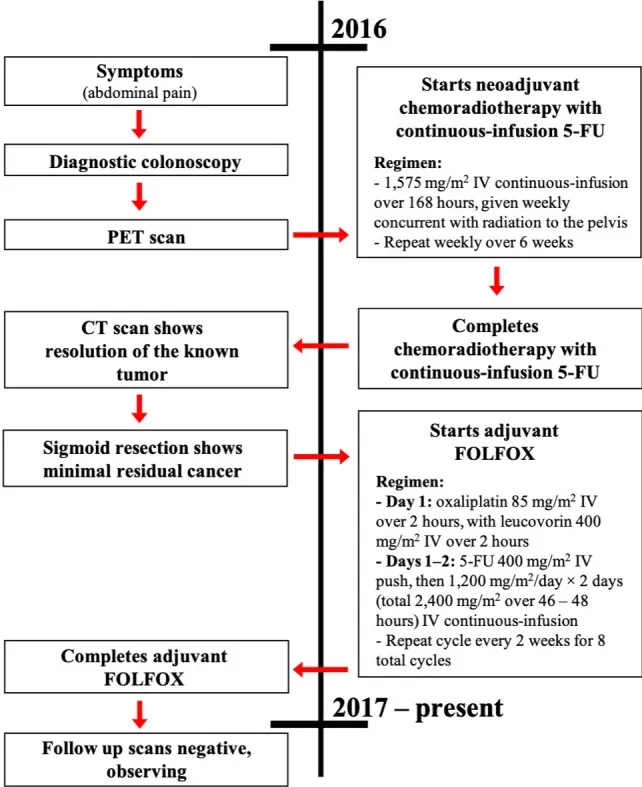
Case report timeline. . Presented according to CARE guidelines.
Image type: chart (chart)